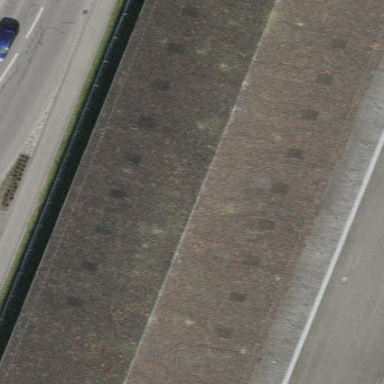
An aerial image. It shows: Warehouse building.